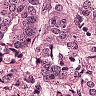
Metastatic tissue present: yes